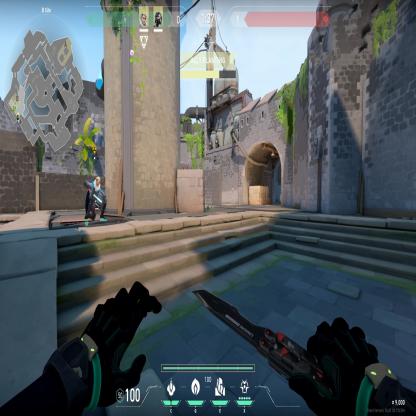
Label: teammate